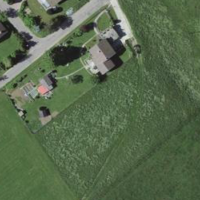
EUNIS habitat code: 52
Species observed at this site:
Neottia ovata
Geranium columbinum
Turdus merula